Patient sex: M
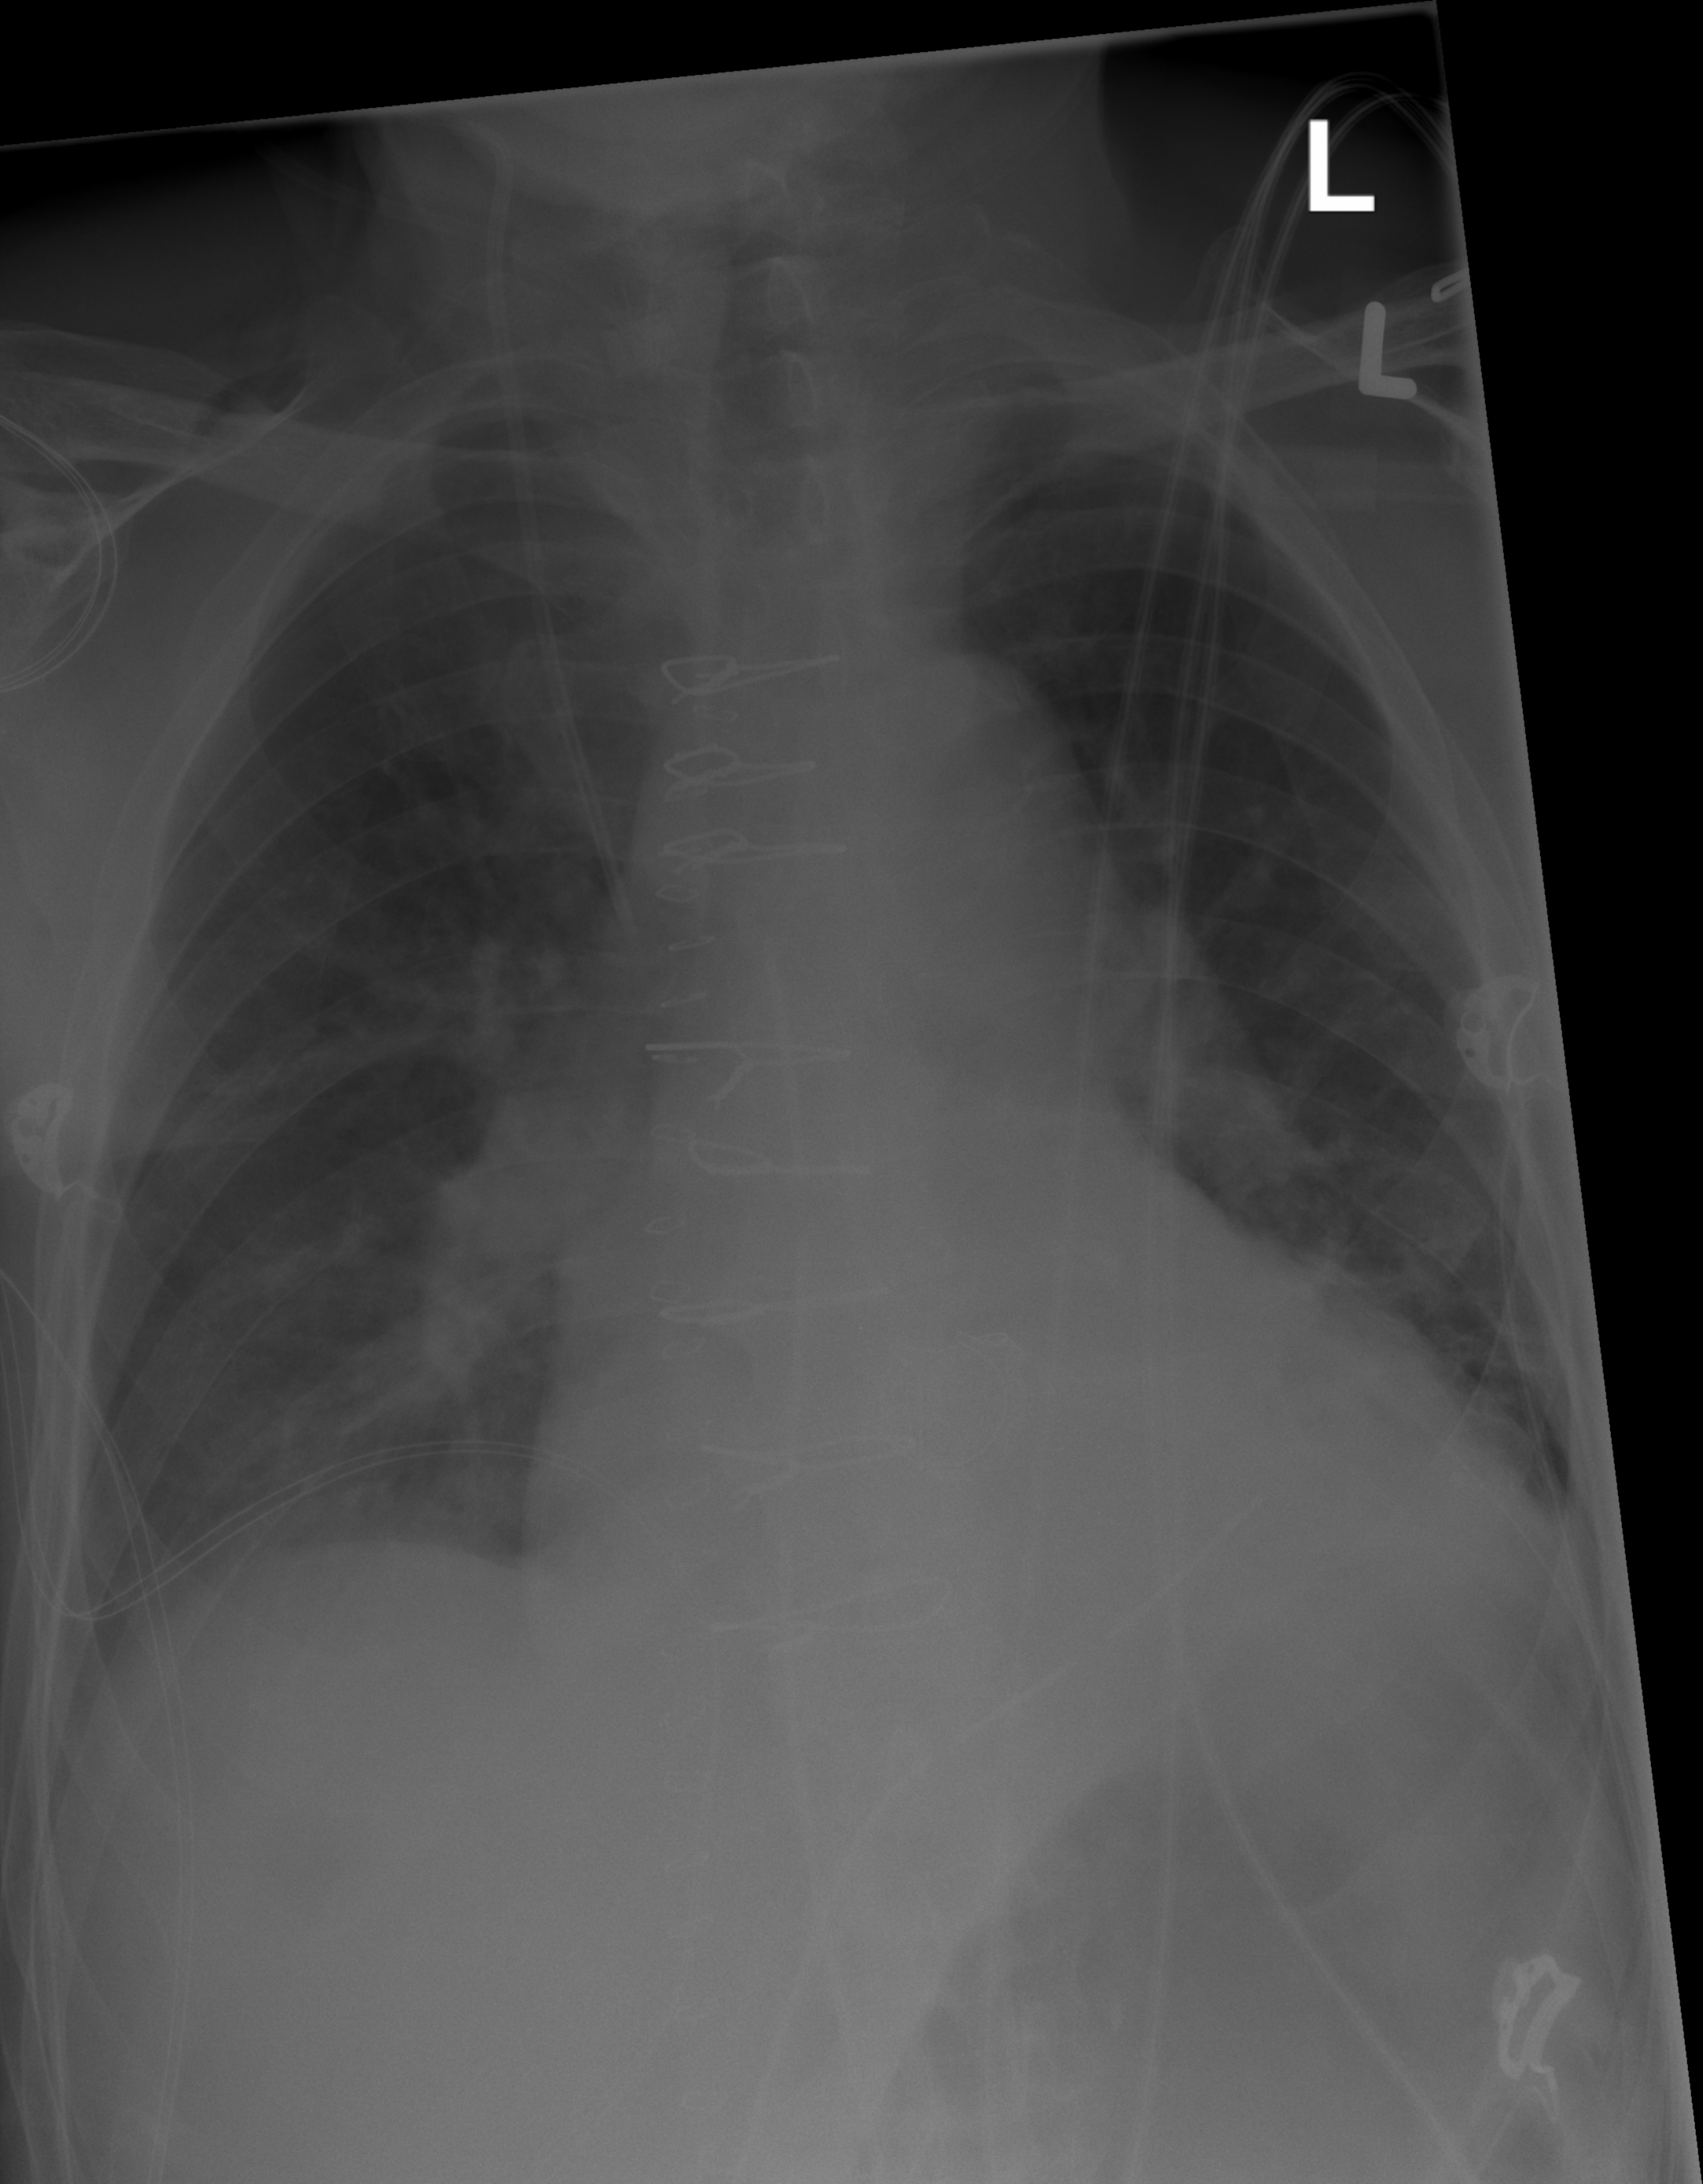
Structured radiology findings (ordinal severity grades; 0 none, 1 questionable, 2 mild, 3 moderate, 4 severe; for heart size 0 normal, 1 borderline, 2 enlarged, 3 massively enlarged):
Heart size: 2
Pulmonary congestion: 0
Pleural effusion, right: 0
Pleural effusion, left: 1
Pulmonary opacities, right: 0
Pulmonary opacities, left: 0
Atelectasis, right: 2
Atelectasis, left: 2